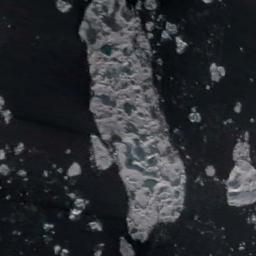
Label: sea_ice